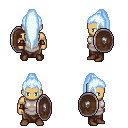
a pixel art fantasy rpg character, male body template, human, tanned skin, white tunic, robe skirt, white cyan extra-long topknot hairstyle, cloth bracers, brown shoes, shield, four views (front, back, left, right), 2x2 character sprite sheet, small pixel art, hard edges, no anti-aliasing